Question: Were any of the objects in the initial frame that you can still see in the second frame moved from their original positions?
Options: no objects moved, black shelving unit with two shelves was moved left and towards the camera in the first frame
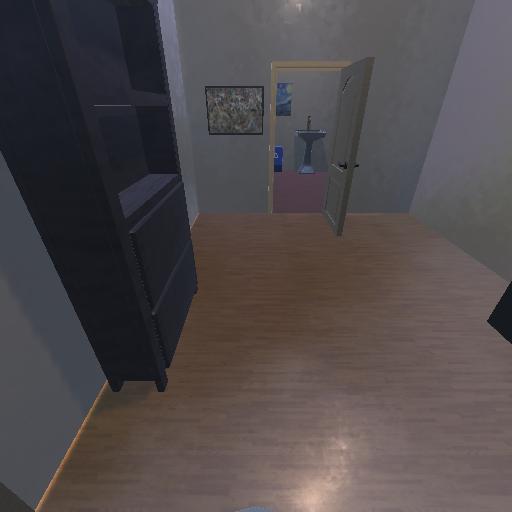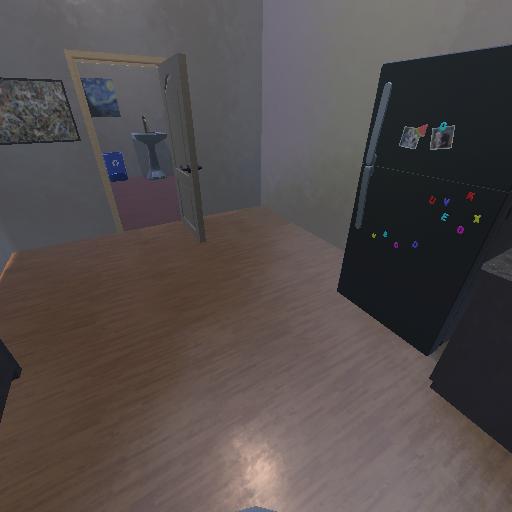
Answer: no objects moved